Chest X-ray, PA view. Patient: 41 years old, sex M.
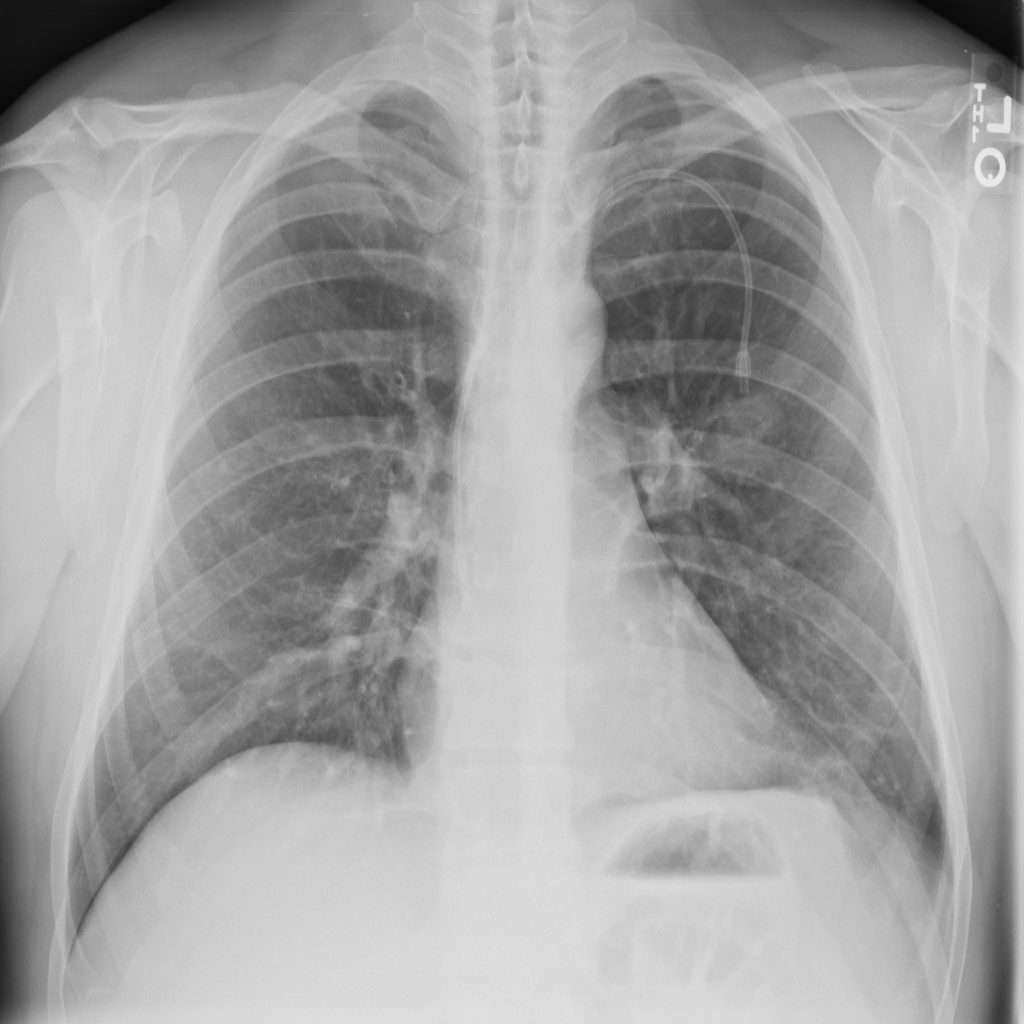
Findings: No Finding